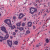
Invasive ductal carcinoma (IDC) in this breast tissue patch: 0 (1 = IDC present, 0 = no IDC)